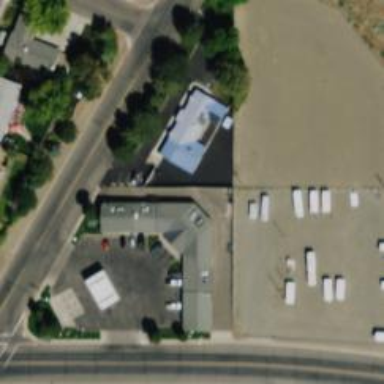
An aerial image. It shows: Convenience shop.